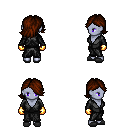
a pixel art fantasy rpg character, female body template, dark elf, purple skin, gray robe, gold greaves, brown swoop hairstyle, gold gloves, gray slippers, four views (front, back, left, right), 2x2 character sprite sheet, small pixel art, hard edges, no anti-aliasing